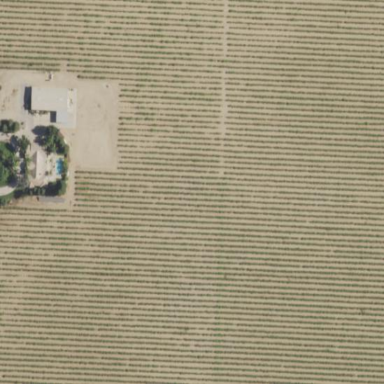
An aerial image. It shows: Vineyard with grape crops.